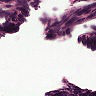
Metastatic tissue present: no